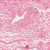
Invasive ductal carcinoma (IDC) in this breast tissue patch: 0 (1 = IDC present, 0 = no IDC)